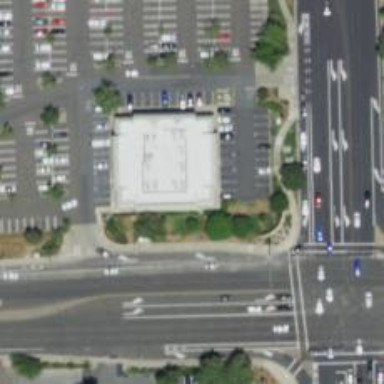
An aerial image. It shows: Post office.